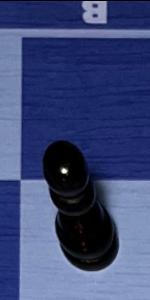
Label: Pawn_Black